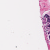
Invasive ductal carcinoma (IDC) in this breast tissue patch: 0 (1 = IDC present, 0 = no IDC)